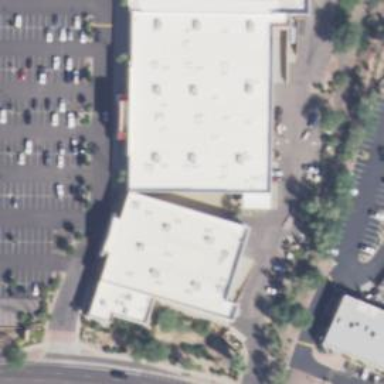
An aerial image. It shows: Building with furniture shop.